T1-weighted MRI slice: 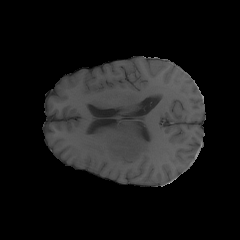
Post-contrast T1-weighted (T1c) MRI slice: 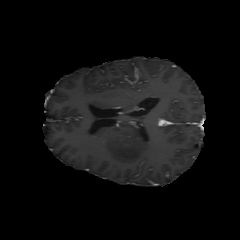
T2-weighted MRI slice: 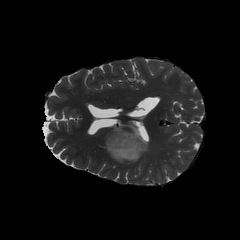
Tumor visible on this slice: yes